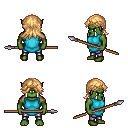
a pixel art fantasy rpg character, male body template, orc, green skin, teal tunic, metal pants, light blonde loose hair, bronze tiara, spear, four views (front, back, left, right), 2x2 character sprite sheet, small pixel art, hard edges, no anti-aliasing